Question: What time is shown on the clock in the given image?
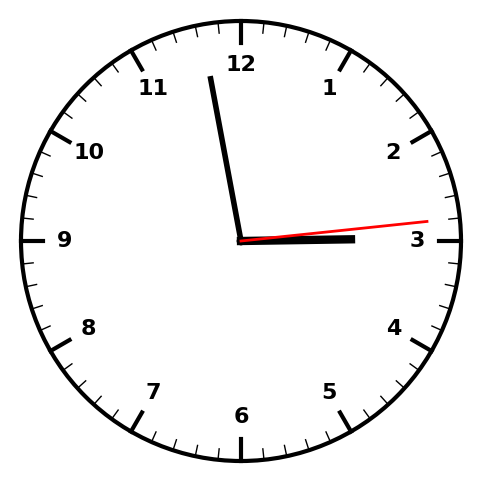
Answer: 02:58:14